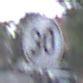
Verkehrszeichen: EndeGeschwindigkeit30
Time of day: MorningAfternoon
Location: Outdoor (Urban)
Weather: Overcast
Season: NotSpecified
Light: Natural